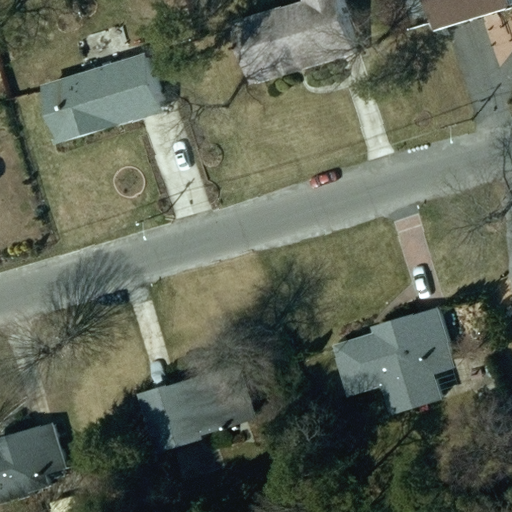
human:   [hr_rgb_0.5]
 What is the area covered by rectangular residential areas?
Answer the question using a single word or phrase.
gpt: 10619m2

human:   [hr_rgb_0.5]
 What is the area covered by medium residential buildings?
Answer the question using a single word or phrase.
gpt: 1050m2

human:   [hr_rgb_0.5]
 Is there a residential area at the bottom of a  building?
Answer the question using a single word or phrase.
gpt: no

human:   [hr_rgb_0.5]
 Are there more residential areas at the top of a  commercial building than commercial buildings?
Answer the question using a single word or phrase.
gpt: no

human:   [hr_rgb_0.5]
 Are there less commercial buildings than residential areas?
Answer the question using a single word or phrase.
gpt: yes

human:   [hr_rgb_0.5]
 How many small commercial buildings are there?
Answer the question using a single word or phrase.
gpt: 0

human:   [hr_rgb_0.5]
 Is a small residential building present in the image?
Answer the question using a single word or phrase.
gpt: yes

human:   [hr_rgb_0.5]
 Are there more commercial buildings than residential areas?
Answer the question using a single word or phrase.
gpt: no

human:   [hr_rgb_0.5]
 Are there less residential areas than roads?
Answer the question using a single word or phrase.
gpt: no

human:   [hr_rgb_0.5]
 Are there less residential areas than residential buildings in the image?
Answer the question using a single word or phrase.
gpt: yes

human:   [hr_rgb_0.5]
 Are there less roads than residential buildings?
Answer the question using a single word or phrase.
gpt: yes

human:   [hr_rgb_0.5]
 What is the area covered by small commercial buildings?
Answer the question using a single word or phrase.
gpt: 0m2

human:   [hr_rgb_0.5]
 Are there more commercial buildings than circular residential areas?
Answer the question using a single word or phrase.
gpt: no

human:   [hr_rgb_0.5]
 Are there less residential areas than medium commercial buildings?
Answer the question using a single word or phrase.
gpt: no

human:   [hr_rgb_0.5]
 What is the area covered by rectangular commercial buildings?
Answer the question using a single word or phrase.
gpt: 0m2

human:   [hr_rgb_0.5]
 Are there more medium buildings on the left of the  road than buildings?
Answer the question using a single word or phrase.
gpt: no

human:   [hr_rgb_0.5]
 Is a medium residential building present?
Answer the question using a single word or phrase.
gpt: yes

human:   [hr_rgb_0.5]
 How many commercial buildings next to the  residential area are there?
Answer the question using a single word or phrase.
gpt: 0

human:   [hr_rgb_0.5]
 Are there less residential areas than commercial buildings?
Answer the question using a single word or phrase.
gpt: no

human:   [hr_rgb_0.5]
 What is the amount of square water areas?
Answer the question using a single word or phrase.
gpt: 0

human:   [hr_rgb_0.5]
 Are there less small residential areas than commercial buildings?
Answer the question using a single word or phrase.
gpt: no

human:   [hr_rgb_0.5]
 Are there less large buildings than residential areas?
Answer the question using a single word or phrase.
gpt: yes

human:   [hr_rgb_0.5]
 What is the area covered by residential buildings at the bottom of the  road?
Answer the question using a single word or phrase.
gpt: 701m2

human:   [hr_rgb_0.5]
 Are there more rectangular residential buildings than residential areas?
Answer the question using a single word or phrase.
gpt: yes

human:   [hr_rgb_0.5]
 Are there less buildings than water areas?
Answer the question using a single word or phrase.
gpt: no

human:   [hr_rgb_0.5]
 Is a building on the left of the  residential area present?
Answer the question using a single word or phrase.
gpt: no

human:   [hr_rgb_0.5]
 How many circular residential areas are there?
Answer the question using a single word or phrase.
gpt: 0

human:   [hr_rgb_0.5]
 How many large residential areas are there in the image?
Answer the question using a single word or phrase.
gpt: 1

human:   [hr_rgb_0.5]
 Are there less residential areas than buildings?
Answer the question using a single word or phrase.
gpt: yes

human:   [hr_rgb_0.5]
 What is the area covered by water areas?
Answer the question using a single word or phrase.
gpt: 0m2

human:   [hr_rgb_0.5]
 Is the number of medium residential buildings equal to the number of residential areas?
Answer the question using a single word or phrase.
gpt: no

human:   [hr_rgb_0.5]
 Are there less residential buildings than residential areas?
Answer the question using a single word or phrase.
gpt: no

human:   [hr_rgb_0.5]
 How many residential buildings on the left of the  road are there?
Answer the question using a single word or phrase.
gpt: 2

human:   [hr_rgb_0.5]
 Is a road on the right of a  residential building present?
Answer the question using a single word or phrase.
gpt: yes

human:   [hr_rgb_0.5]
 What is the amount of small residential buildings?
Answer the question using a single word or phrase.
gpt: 2

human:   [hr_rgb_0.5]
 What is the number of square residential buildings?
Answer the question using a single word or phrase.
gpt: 0